Question: I'm trying to sort the "num" of the children in the array which I've first nested:
'''
_ = require('underscore');
_.nst = require('underscore.nest');
var data = [
{'name' : 'name 1', 'num' : 40},
{'name' : 'name 1', 'num' : 20},
{'name' : 'name 2', 'num' : 10},
{'name' : 'name 2', 'num' : 50},
{'name' : 'name 2', 'num' : 40},
{'name' : 'name 2', 'num' : 70},
{'name' : 'name 2', 'num' : 30}
];
//first I nest the data by the "name"
var newdata = _.nst.nest(data, 'name');
console.log(newdata);
'''

But then I try to sort the "num" by highest to lowest within each of the two "name" objects
'''
var theSortedChildren0 = _.sortBy(newdata.children[0].children, 'num');
var theSortedChildren1 = _.sortBy(newdata.children[1].children, 'num');
'''
When I got these the objects are still in their original order (and not sorted by num)
'''
console.log(theSortedChildren0);
console.log(theSortedChildren1);
'''
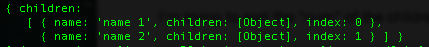
Answer: Please look at this if it solves your problem:
'''
var data = [
{'name' : 'name 1', 'num' : 40},
{'name' : 'name 1', 'num' : 20},
{'name' : 'name 2', 'num' : 10},
{'name' : 'name 2', 'num' : 50},
{'name' : 'name 2', 'num' : 40},
{'name' : 'name 2', 'num' : 70},
{'name' : 'name 2', 'num' : 30}
];
var obj = _.chain(data)
.groupBy('name')
.map(function ( value) {
return _.sortBy(value, 'num');
}).value();
console.log(obj);
'''